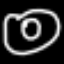
Label: donut